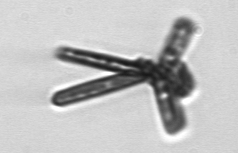
Label: Thalassionema